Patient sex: M
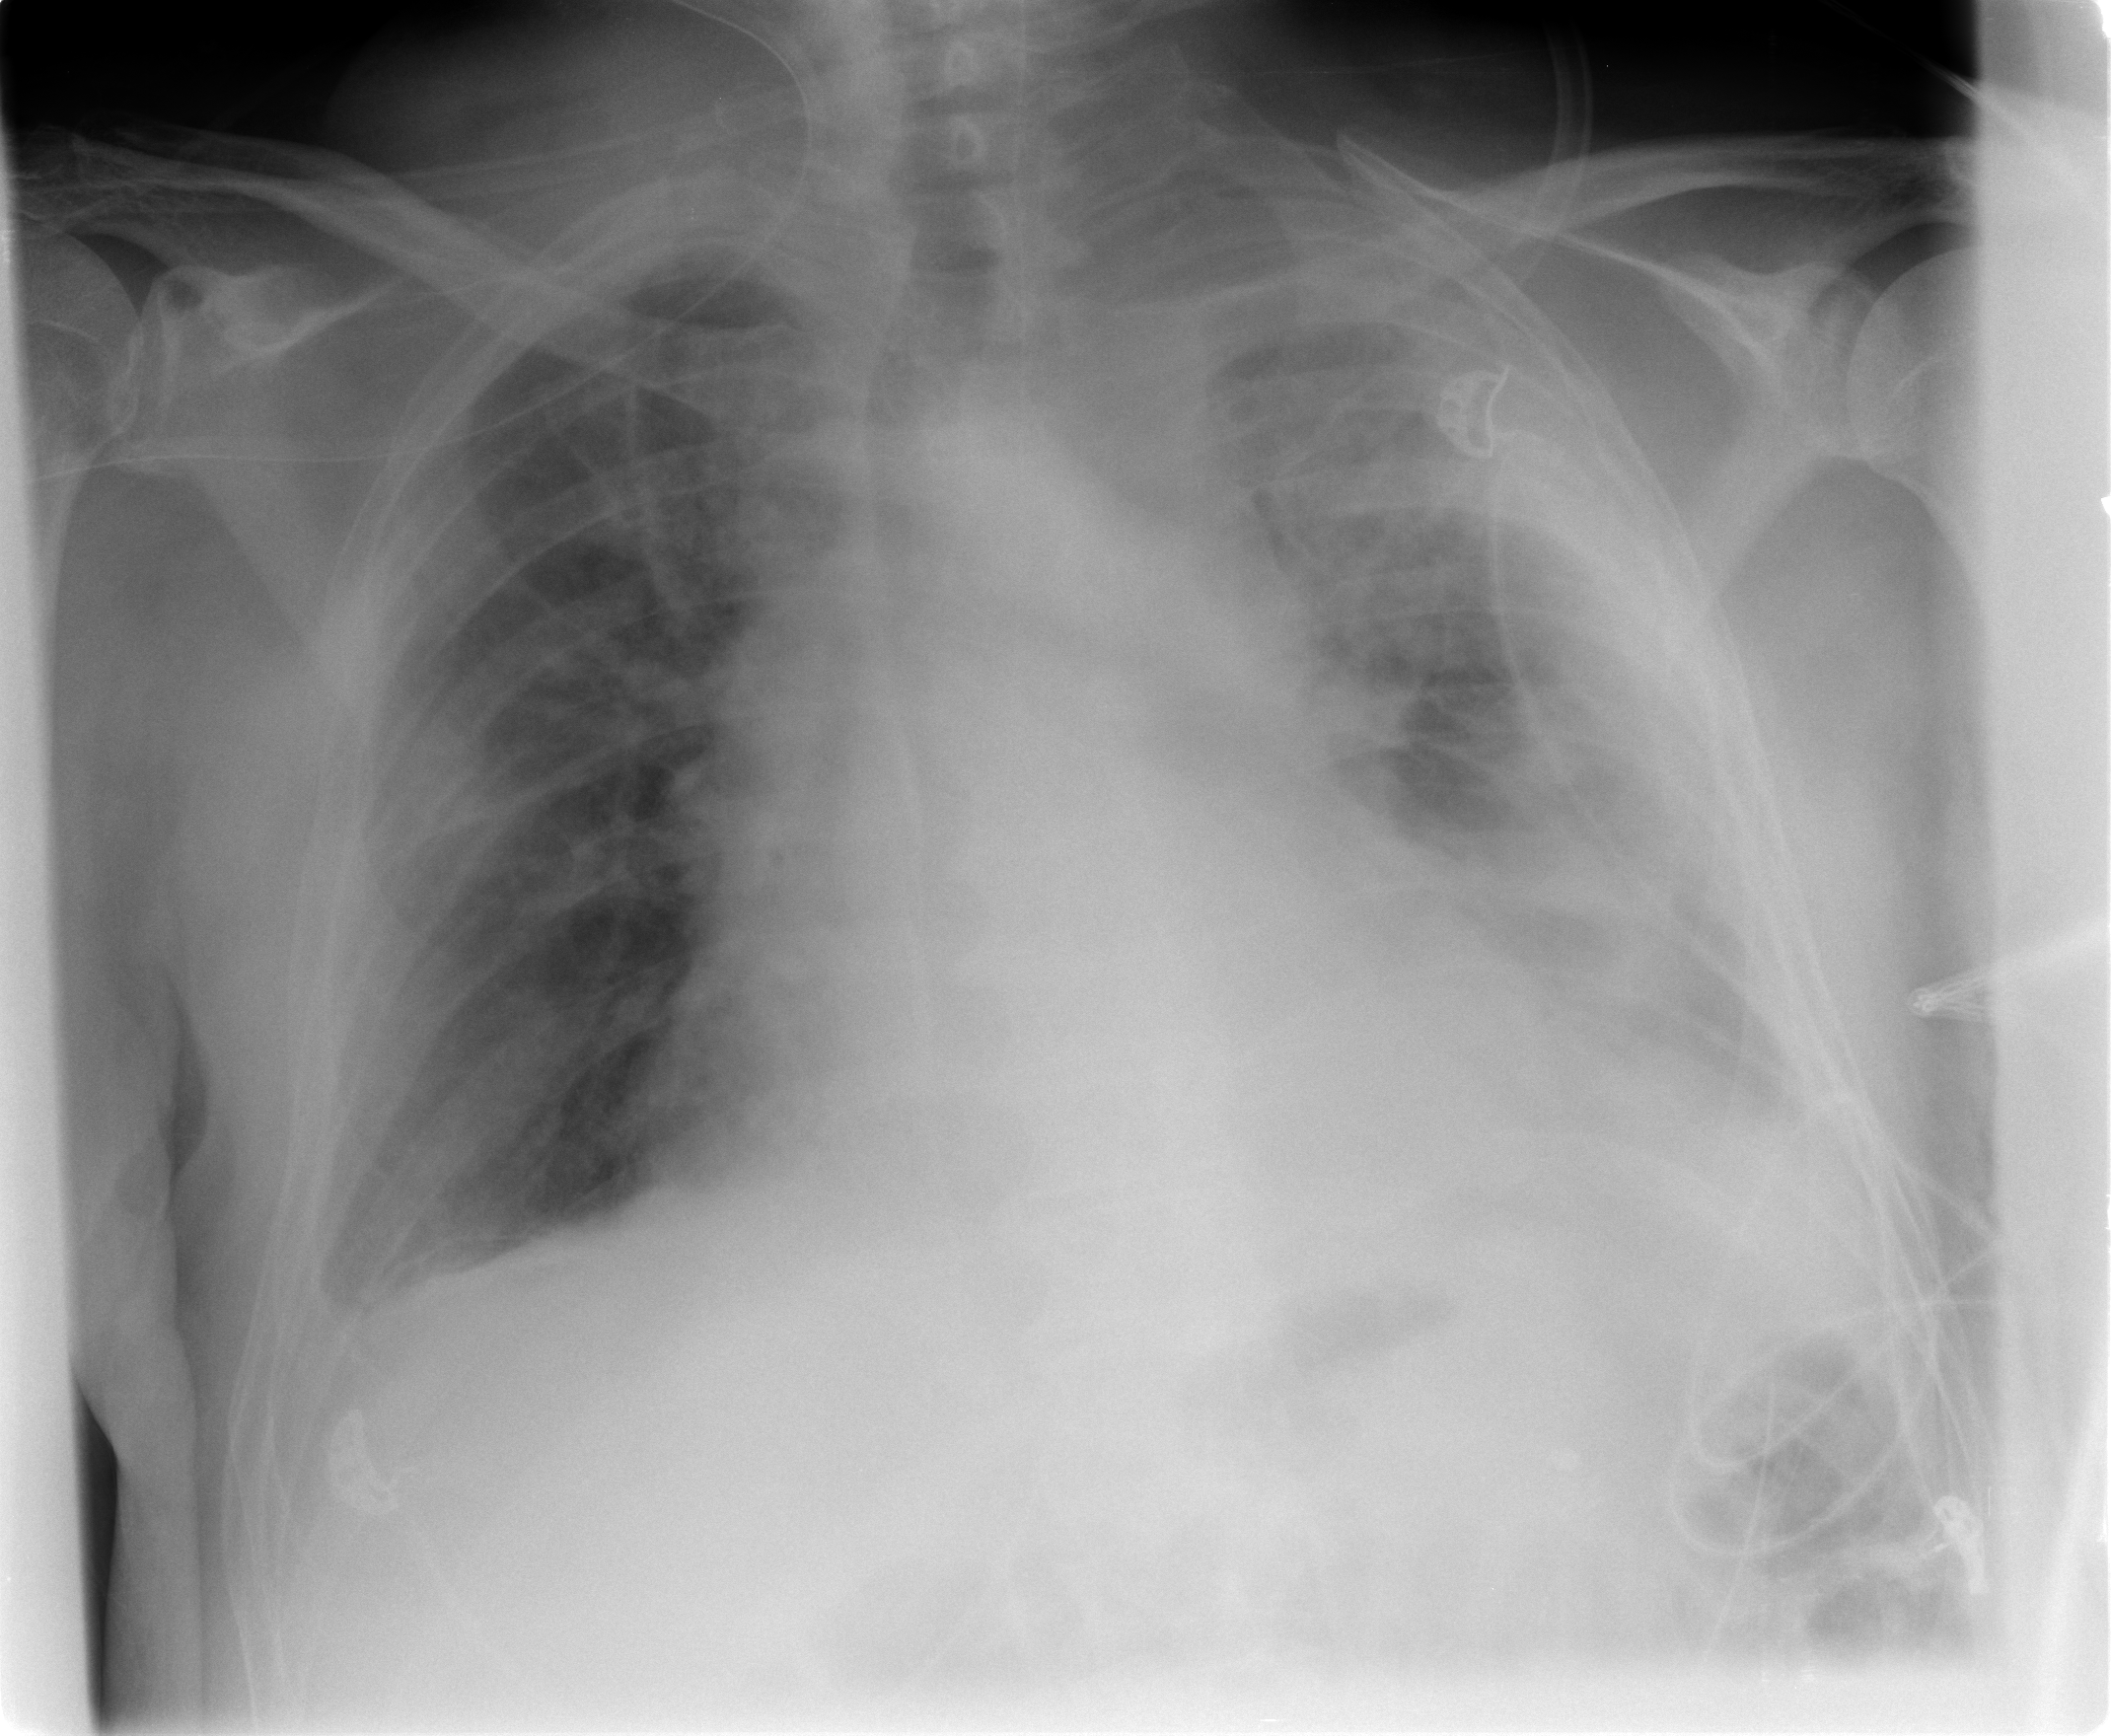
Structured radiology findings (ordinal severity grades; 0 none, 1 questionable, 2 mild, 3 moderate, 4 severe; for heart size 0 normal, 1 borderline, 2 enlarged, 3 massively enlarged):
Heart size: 2
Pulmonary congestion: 2
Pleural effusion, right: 2
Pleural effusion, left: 3
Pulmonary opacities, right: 0
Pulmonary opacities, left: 2
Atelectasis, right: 2
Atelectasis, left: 3